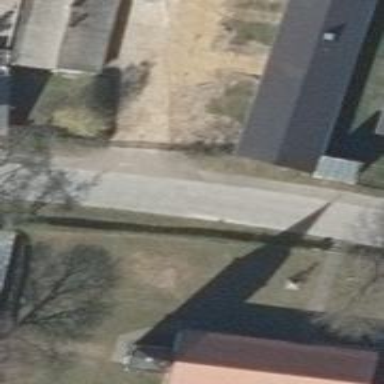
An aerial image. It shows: Asphalt road in residential area.